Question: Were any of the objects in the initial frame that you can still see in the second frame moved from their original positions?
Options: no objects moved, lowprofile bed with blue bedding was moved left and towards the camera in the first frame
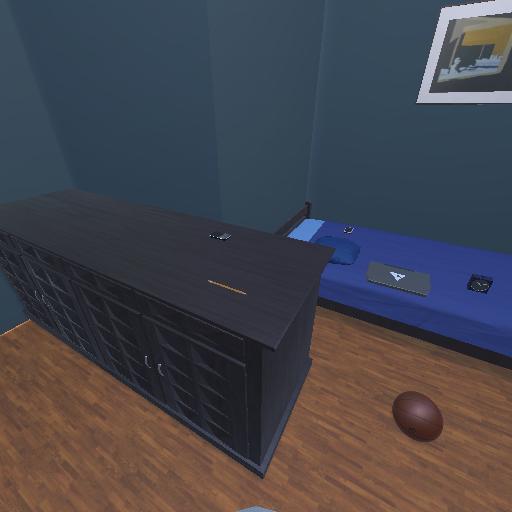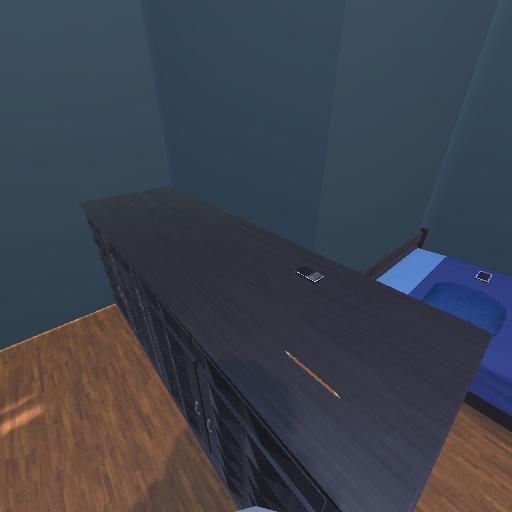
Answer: no objects moved